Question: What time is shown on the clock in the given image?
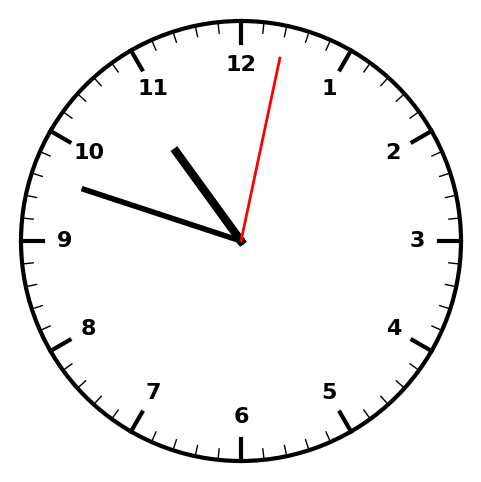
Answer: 10:48:02